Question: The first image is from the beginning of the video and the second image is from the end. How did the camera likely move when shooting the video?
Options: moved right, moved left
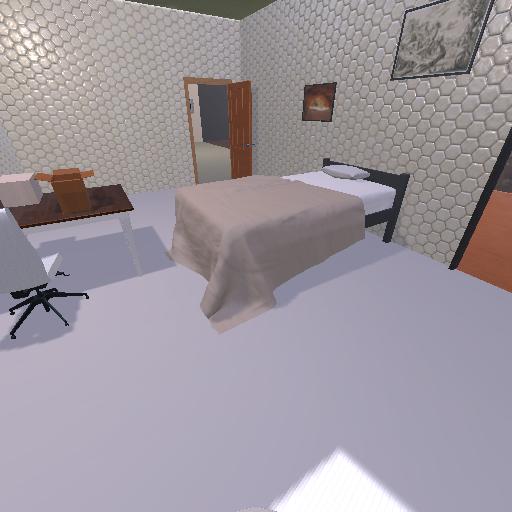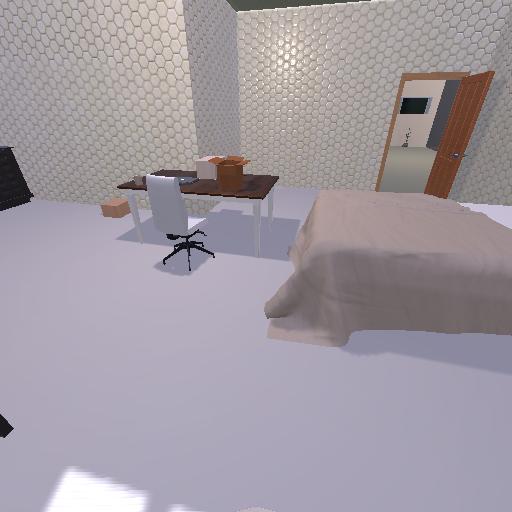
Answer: moved right